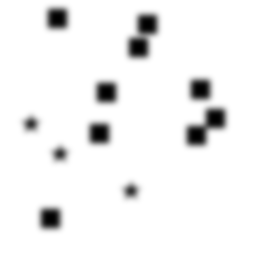
Squares: 9
Triangles: 0
Stars: 3
Total shapes: 12